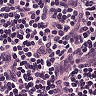
Metastatic tissue present: no